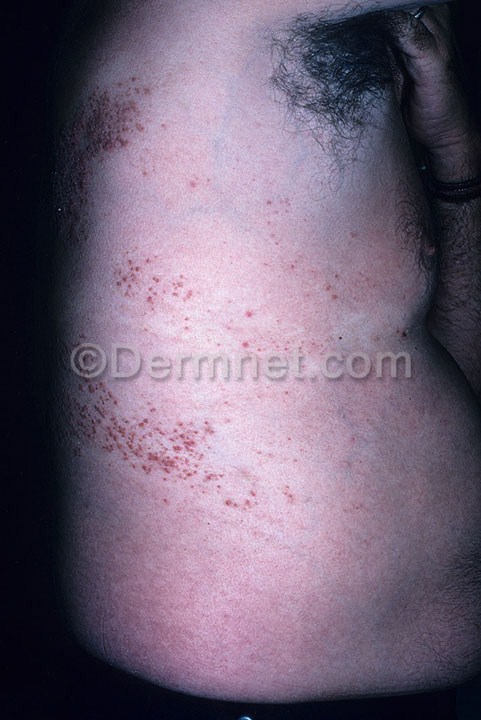
Disease: Bullous Disease Photos